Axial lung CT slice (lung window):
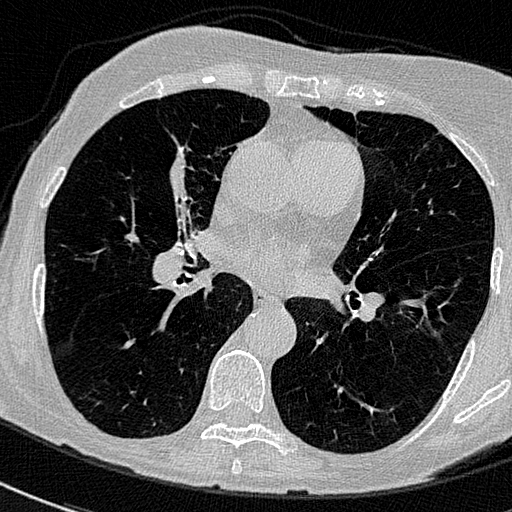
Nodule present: no